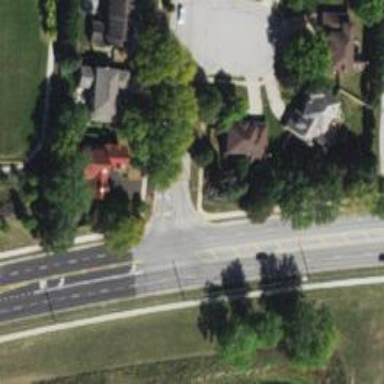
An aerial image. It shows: Unmarked crossing on the road.